Question: I have a time series and I have reduced this serie with a transformation. For example
The original time serie:
'''
T=(12,13,14,20,65,78,85,35)
'''
and transformed one is:
'''
T'=(17.22009 27.96722 111.16376 71.33732)
'''
and now I want to have such a diagram, in its x-axis I have 8 values but for each 2 values one value from 'T'' . I can do sme thing like this in R:

but in the second Plot I want to extend the the diagram on 8 values too
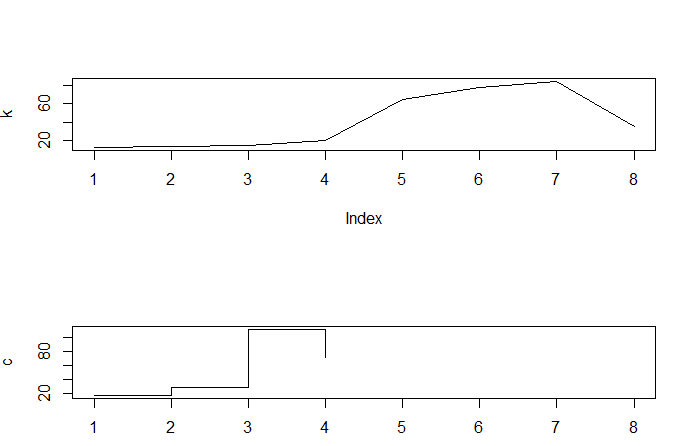
Answer: Assuming 'T'' is called 'Tc' in R you fix the lower one by
'''
plot(0:length(Tc)*2, c(Tc, tail(Tc,1)), type="s")
'''
The additional element added by 'tail' is needed for drawing the last segment, from 6 to 8.

If you just want to stretch the second plot to go between 1 and 8, you can do
'''
plot(seq(1, 2*length(Tc), length.out=length(Tc)+1), c(Tc, tail(Tc,1)), type="s")
'''
However, I take it that each value of the second plot corresponds to two values of the upper plot, so perhaps the best way to visualize it then would be
'''
barplot(Tc, width=2, space=0)
lines(seq(Tb)-.5, Tb, type="b", lwd=2)
'''